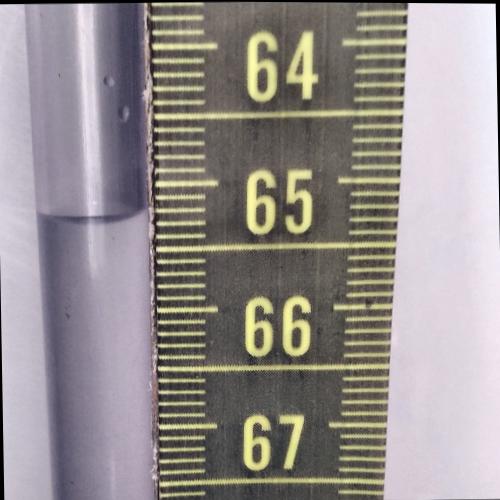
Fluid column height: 65.2 cm